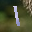
Label: 1